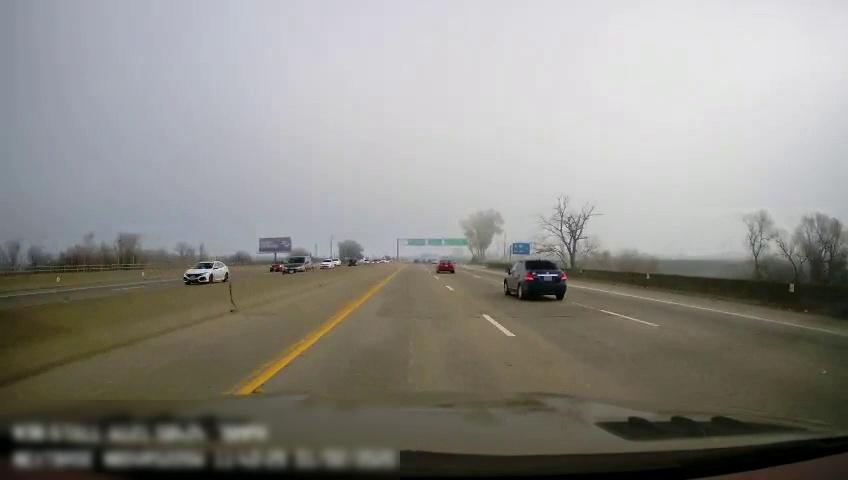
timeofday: Day
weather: Sunny
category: Drivable Space
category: Vehicles | Car
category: Vehicles | Truck
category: Vehicles | Car
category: Vehicles | SUV
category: Vehicles | Car
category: Drivable Space
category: Vehicles | Car
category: Vehicles | Car
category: Lanes | Opposite Lane
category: Lanes | Opposite Lane
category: Lanes | Current Lane
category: Lanes | Current Lane
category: Lanes | Alternate Lane
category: Lanes | Alternate Lane
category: Traffic | Signs
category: Traffic | Signs
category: Traffic | Signs
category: Traffic | Signs